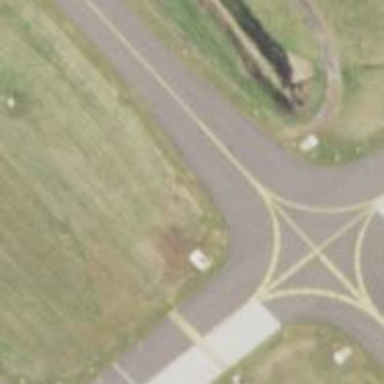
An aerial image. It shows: View of taxiway at the airport.